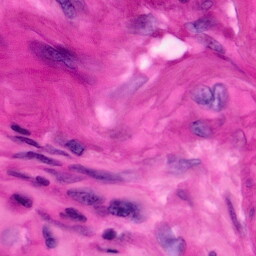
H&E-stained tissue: Pancreatic